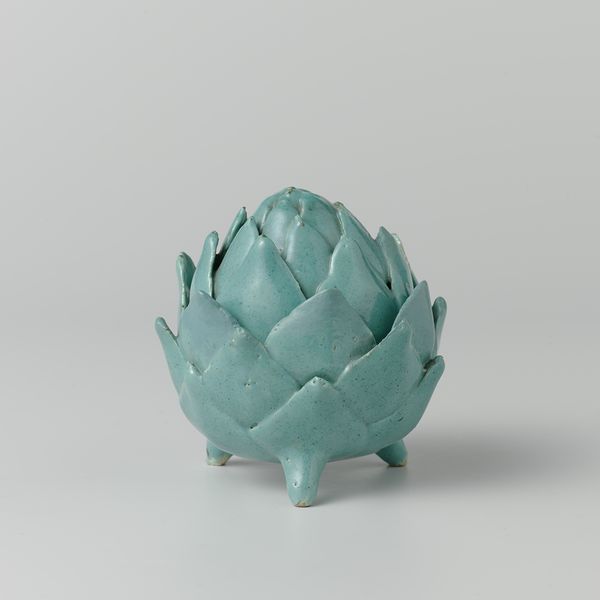
Titel: Botervloot van faience in de vorm van een artisjok
Standort: Amsterdam
Institution: Rijksmuseum
Schlagwörter: blue, white, gray, green, decorative, plant, flower, stone, background, feet, stand, pine, ornament, model, photo, sculpture, leaves, art, legs, ceramic, leaf, pale, simple, pottery, bronze, artifact, ornamental, standing, layers, porcelain, egg, points, triangle, triangles, aqua, artichoke, ceramics, enamel, clay, support, vegetable, petals, whimsical, teal, tripod, free standing, confusing, pedals, sculptur, pomegranate, unreal, centerpiece, pmegranate, vegetable atrichoke, sculbture, whimsy, whimsey, turquiose, centrepiece, ???, artchoke, vegetabkle, artichoce